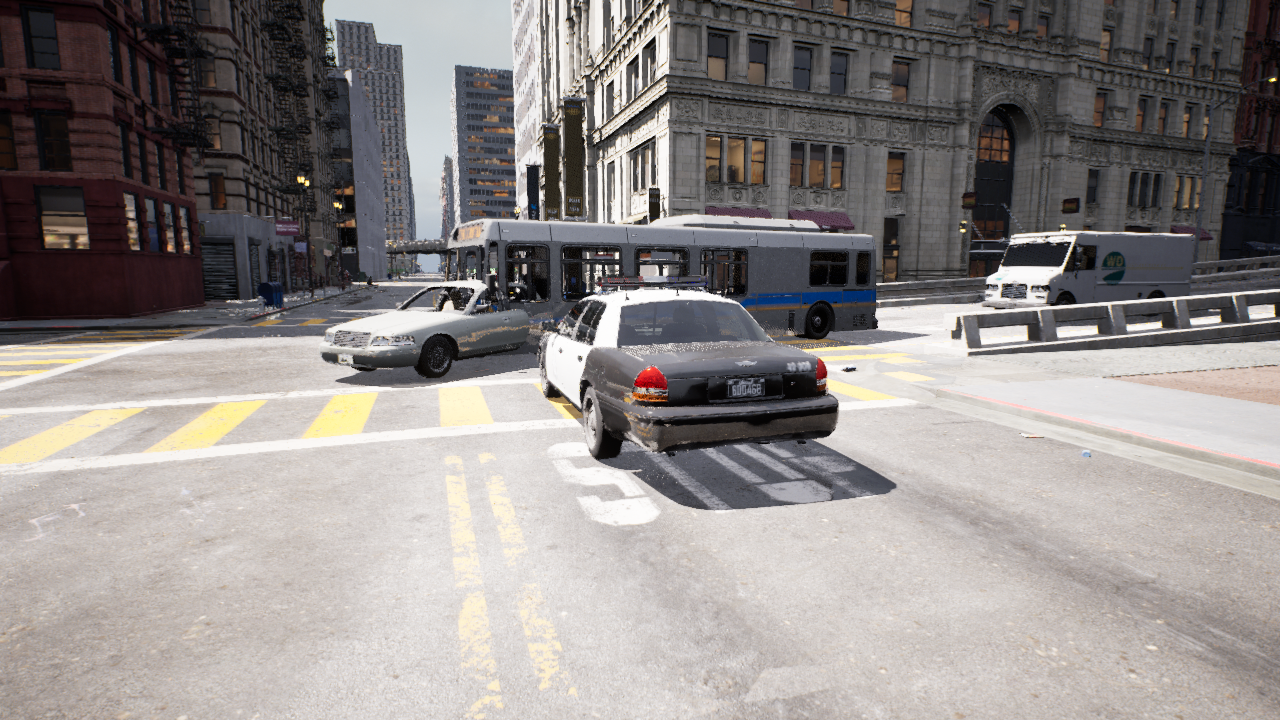
Venue: residential
Lighting: clear day
Vehicle rig: sedan